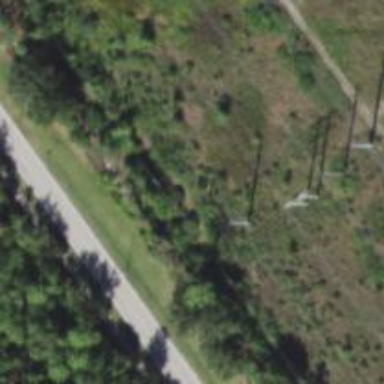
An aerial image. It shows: Power pole.